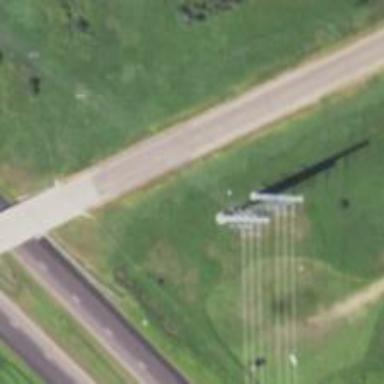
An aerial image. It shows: Power tower.